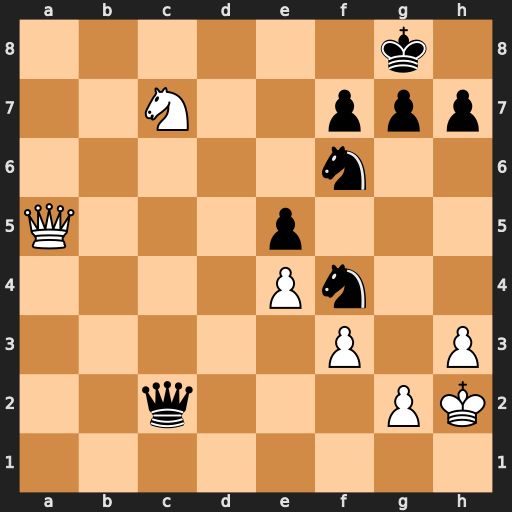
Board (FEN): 6k1/2N2ppp/5n2/Q3p3/4Pn2/5P1P/2q3PK/8
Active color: w
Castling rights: -
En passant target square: -
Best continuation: Qa8+ Ne8 Qxe8#